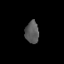
Tissue: skin
Cell type: Epithelial cells
Senescence score: 0.2175
Nuclear area (px): 294
Mean DAPI intensity: 90.701